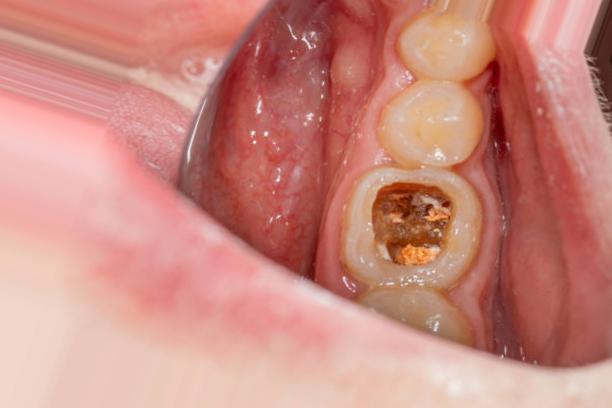
Condition: Caries